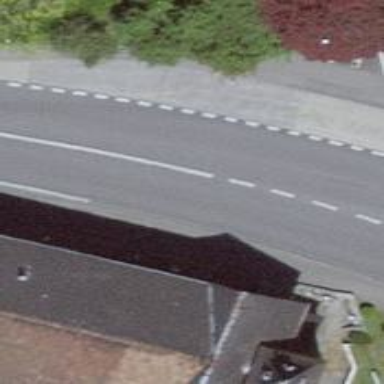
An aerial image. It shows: Bus stop with designated stop position for public transport.